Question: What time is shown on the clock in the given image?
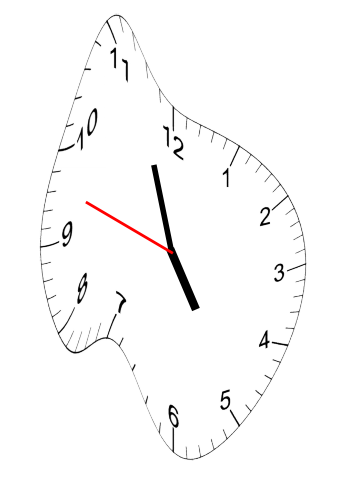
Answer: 04:56:48